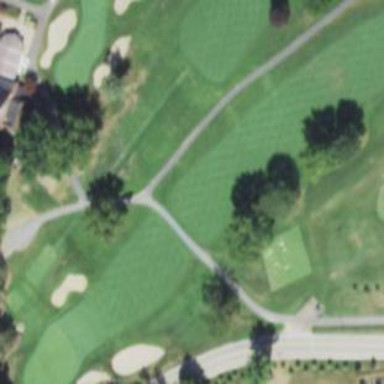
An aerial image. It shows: Scenic golf fairway.